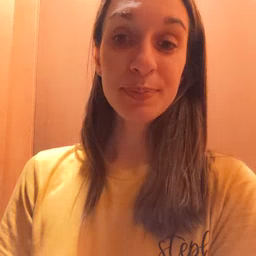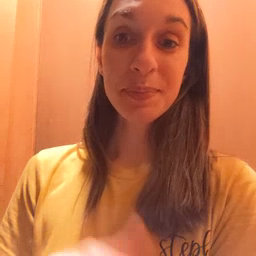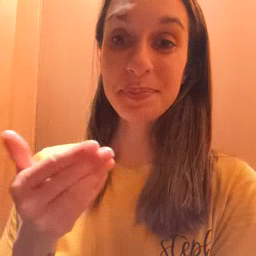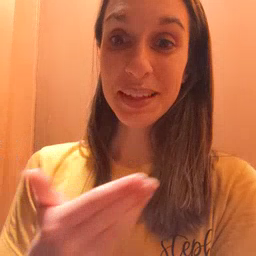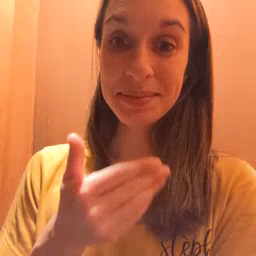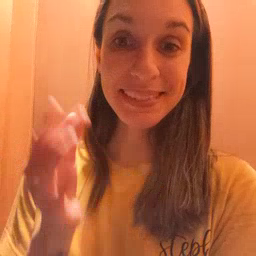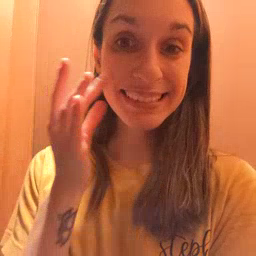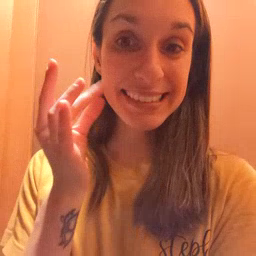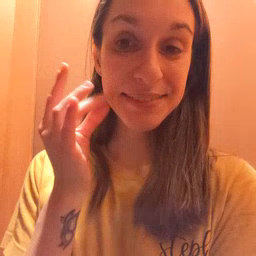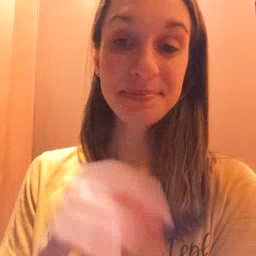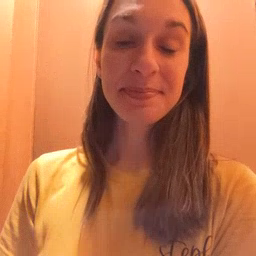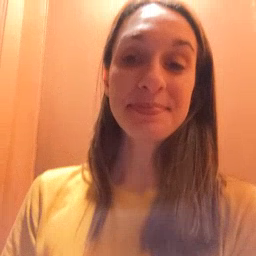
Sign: kitty